Question: Find the horizontal coordinate of the first time the ball hits the ground. The result is rounded down to the nearest integer. Note that there is no energy loss in the event of a collision
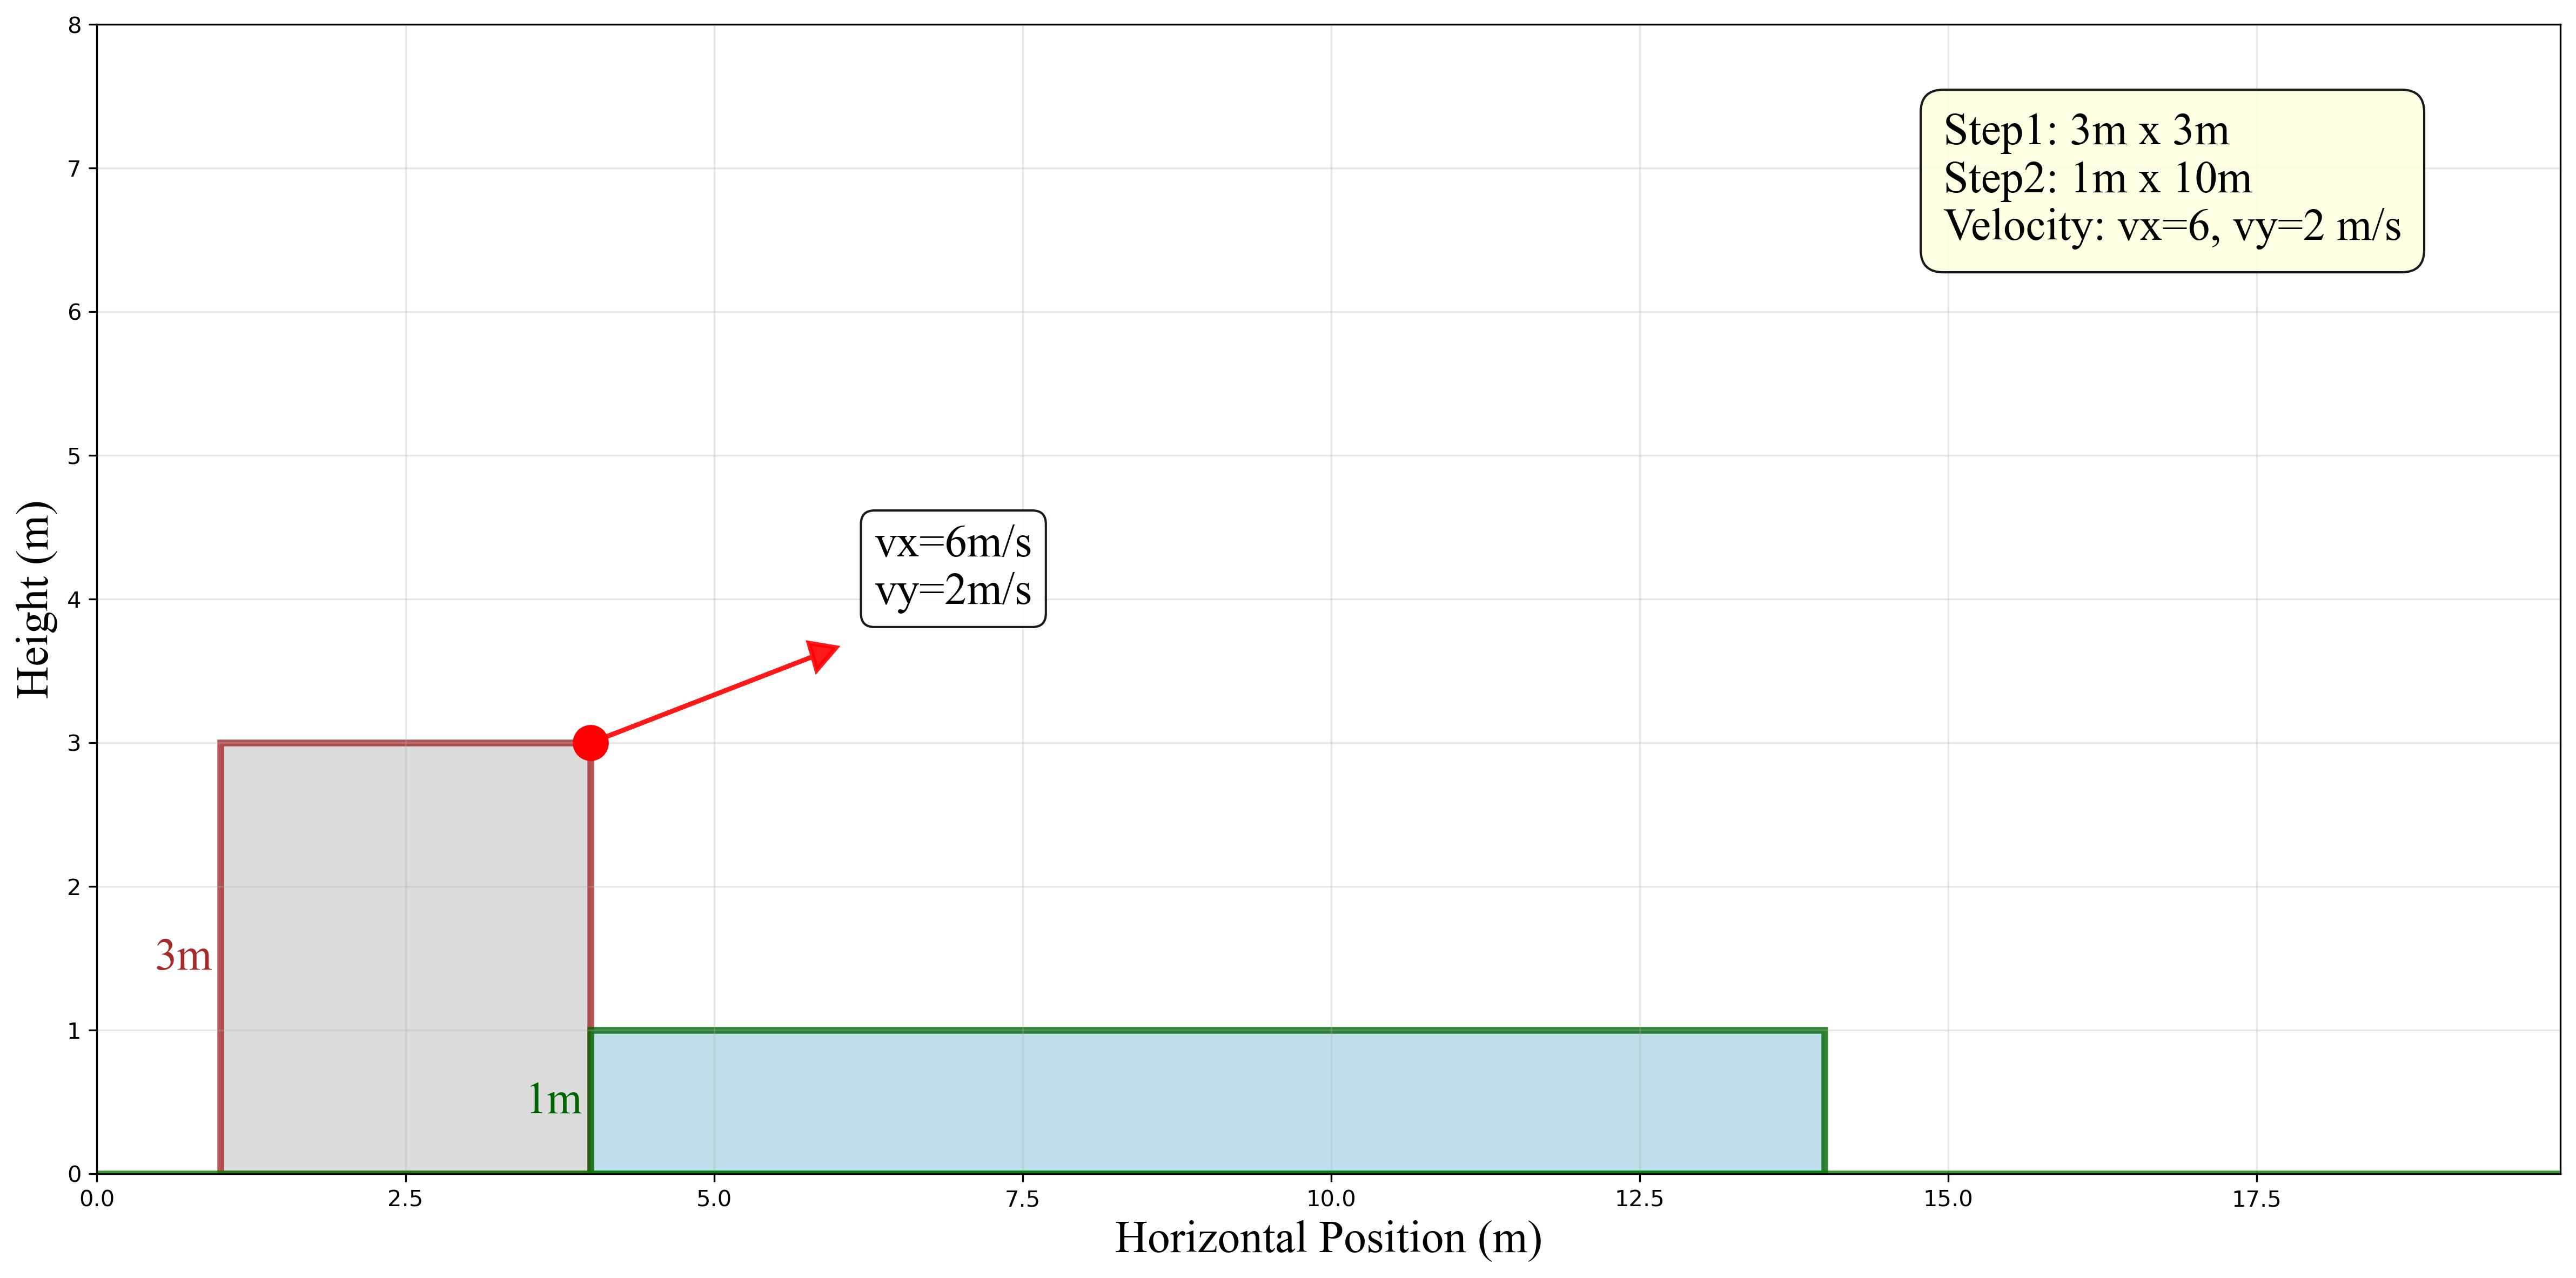
Answer: 17